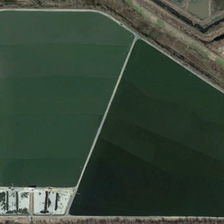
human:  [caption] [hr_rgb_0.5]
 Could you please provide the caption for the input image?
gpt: some green trees are around a large polygonal pond .

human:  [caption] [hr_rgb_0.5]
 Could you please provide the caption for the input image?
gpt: some green trees are around a large polygonal pond .

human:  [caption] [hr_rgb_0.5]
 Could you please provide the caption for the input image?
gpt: some green trees are around a large polygonal pond .

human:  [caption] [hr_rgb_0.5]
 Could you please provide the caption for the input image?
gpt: some green trees are around a large polygonal pond .

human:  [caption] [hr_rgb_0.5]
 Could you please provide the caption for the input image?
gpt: some green trees are around a large polygonal pond .